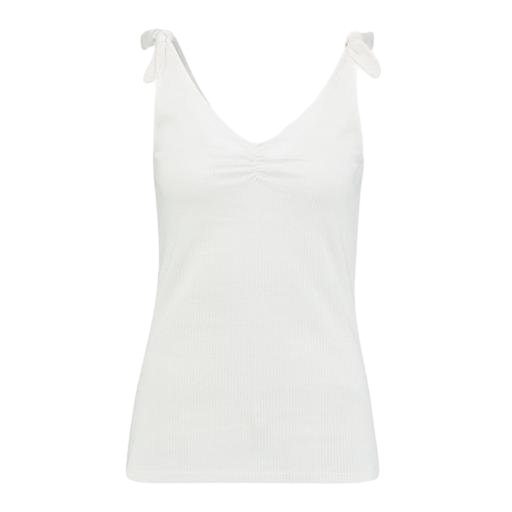
white tie-front tank, white bellevue tank top, white maison tank top, white background